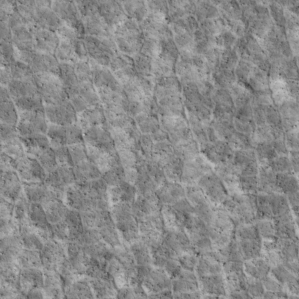
Label: non_frost